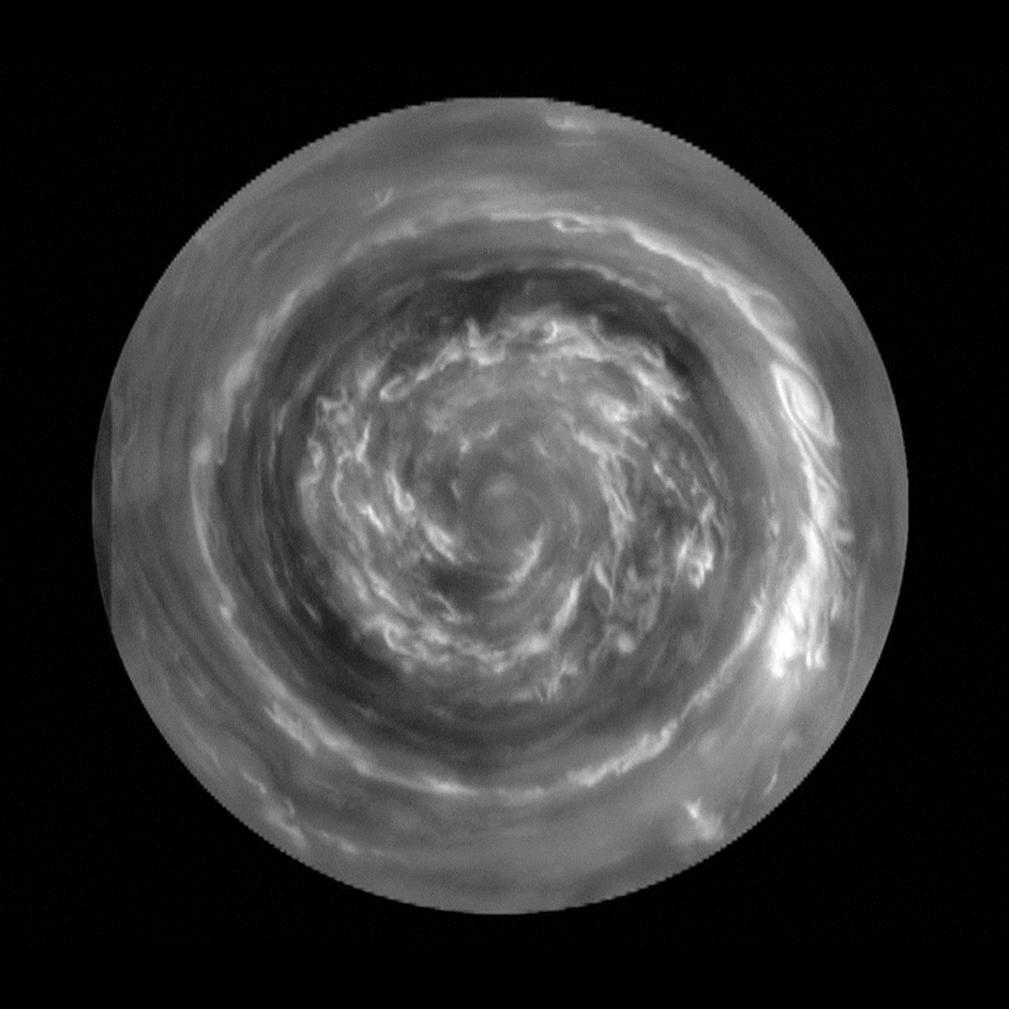
Saturn Hurricane Movie Saturn, Cassini-Huygens